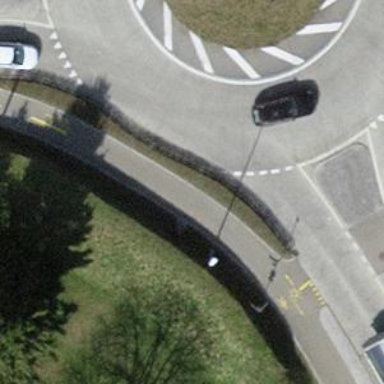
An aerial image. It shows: Asphalt cycleway.